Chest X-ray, PA view. Patient: 67 years old, sex M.
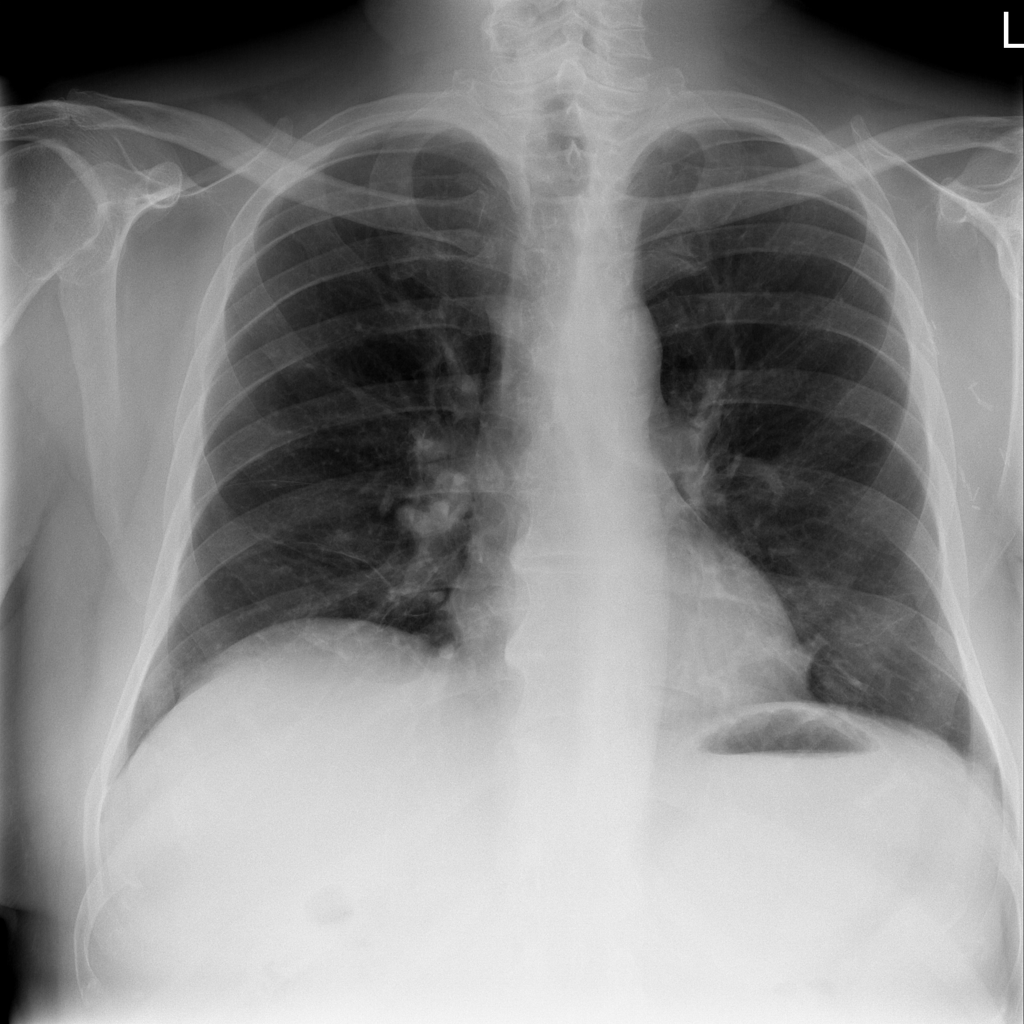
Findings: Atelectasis